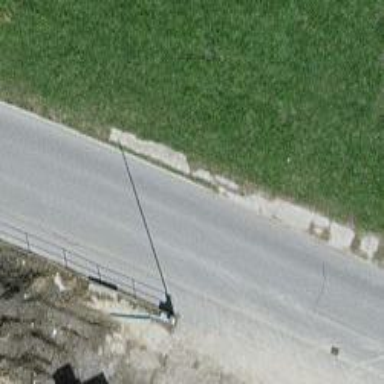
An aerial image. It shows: Paved tertiary road.